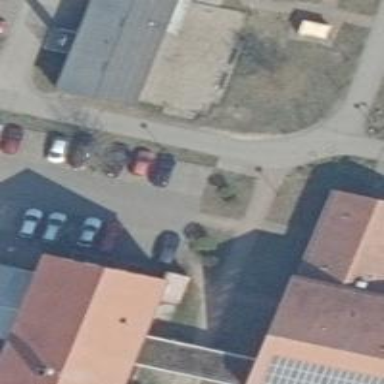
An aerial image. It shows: Footway.